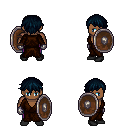
a pixel art fantasy rpg character, male body template, human, dark skin, brown robe, magenta pants, raven short bangs hairstyle, metal gloves, black shoes, shield, four views (front, back, left, right), 2x2 character sprite sheet, small pixel art, hard edges, no anti-aliasing